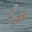
Label: 6